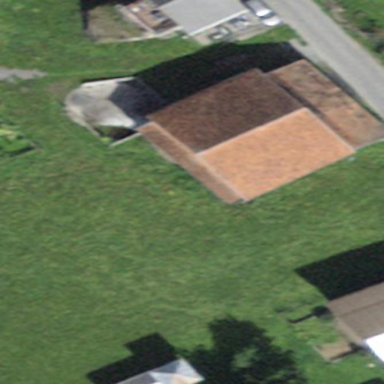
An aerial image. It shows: Simple and straightforward house.